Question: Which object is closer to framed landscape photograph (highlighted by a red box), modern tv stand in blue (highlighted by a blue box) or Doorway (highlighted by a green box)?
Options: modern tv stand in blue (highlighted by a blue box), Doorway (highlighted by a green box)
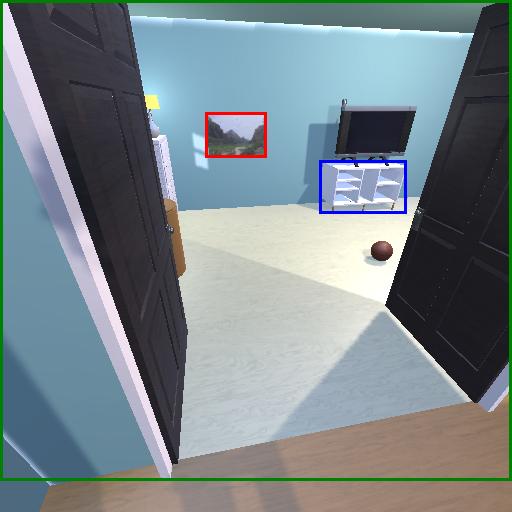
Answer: modern tv stand in blue (highlighted by a blue box)